Field crop: maize
Growth stage: 2
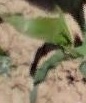
Species: maize